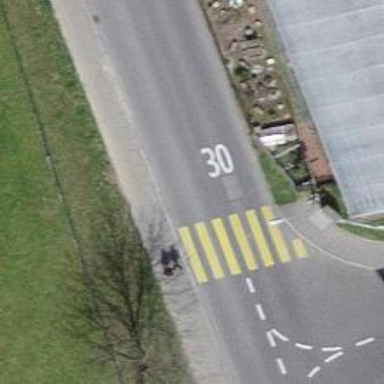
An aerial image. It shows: Uncontrolled zebra crossing with notable zebra markings.